Question: I am trying to learn Obj-C and iOS programming, but am still very new. I decided to try and make a simple Reddit client application. I am trying to display the front page posts within a 'UITableView', with each post represented by its own cell.
On the cell, here is how I am setting the title:
'''
cell.textLabel.numberOfLines = 0;
cell.textLabel.text = [[tempDictionary objectForKey:@"data"] objectForKey:@"title"];
[cell.textLabel sizeToFit];
'''
However, the cell ends up clipping itself if the title text is too long. Here's a picture:

How can I make my cells automatically adjust their heights to accommodate longer title labels, without intersecting other cells or the detail text label?
Thank you for any help!
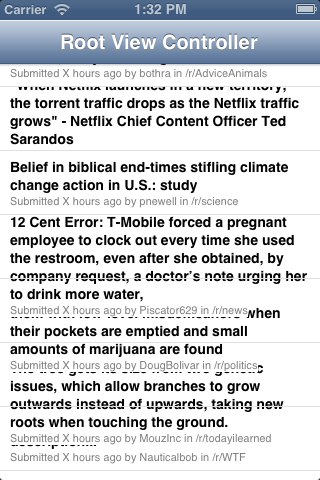
Answer: For new iOS 8 there is a new way to make this simple.
There is new a parameter that calculates your cell height with respect of your auto layout constraints. This is 'UITableViewAutomaticDimension'. You can use it in the 'viewWillAppear' method of your view controller.
Objective C:
'''
- (void)viewWillAppear:(BOOL)animated {
[super viewWillAppear:animated];
self.tableView.estimatedRowHeight = 70.0; // for example. Set your average height
self.tableView.rowHeight = UITableViewAutomaticDimension;
[self.tableView reloadData];
}
'''
Swift:
'''
override func viewWillAppear(animated: Bool) {
self.tableView.estimatedRowHeight = 70 // for example. Set your average height
self.tableView.rowHeight = UITableViewAutomaticDimension
self.tableView.reloadData()
}
'''
Work nice and as you want at your example. As for me, I add height things in 'viewDidLoad' and left in 'viewWillAppear' only reloadData(). There is also useful <URL>.
From documentation: 'The default value of rowHeight is UITableViewAutomaticDimension.' I leave the code as it is, for now, but keep in mind that you don't need to set row height in iOS 8+.
The main thing you need to do is to set all constraints explicitly e.g. to the leading, trailing, top and bottom. Try it first, without adding any lines of code above.